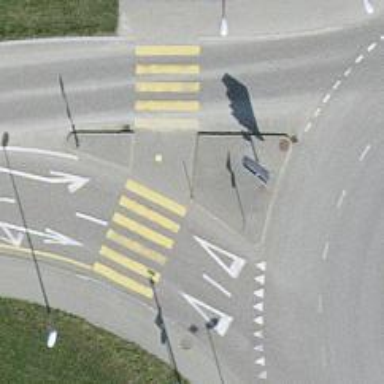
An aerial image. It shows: Uncontrolled zebra crossing on the road.